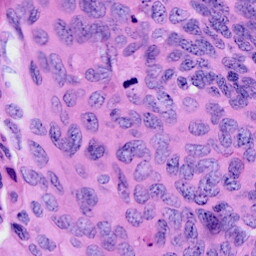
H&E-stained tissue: Cervix